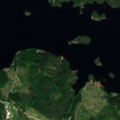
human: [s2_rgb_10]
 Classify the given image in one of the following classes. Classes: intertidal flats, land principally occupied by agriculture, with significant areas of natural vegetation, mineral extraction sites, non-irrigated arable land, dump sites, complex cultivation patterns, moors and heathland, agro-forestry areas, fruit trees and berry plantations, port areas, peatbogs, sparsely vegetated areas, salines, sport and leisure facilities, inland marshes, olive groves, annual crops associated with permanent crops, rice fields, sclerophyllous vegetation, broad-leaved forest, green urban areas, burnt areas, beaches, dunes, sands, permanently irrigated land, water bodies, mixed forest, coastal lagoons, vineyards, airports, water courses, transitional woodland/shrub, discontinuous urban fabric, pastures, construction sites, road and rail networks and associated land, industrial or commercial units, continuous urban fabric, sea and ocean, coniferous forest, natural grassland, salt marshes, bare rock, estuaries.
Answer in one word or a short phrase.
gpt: coniferous forest, mixed forest, water bodies